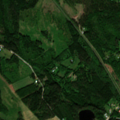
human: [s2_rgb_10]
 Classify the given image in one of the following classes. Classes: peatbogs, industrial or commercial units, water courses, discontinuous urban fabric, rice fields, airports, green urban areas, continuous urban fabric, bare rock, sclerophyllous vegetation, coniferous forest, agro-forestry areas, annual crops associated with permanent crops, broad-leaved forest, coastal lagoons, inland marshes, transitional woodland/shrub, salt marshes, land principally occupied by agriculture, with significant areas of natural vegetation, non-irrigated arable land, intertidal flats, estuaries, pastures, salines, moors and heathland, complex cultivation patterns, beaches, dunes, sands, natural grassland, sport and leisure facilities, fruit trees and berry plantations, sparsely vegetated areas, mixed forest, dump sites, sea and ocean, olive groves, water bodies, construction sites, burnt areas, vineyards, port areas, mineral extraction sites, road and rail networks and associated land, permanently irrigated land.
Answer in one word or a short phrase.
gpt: broad-leaved forest, mixed forest